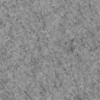
Label: not_dusty